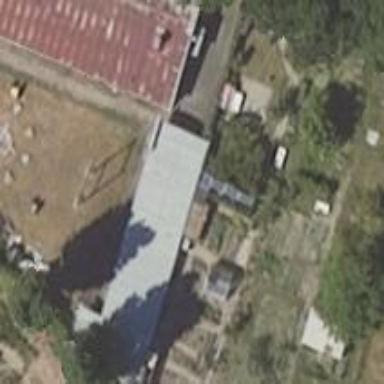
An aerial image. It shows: Shed.